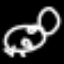
Label: frog